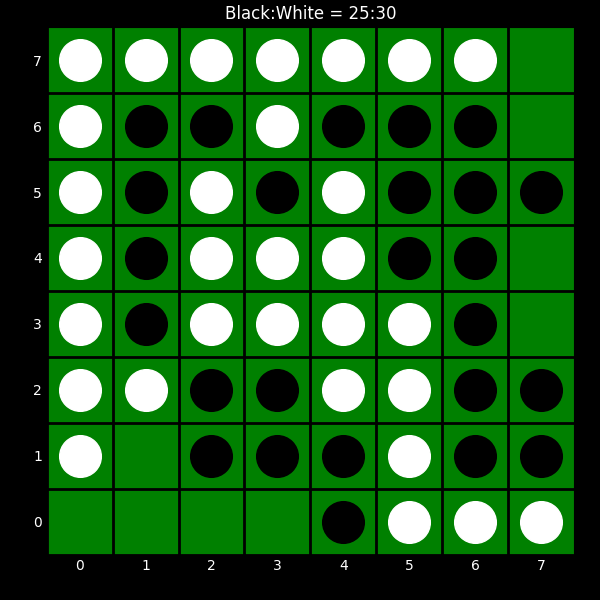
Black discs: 25
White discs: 30